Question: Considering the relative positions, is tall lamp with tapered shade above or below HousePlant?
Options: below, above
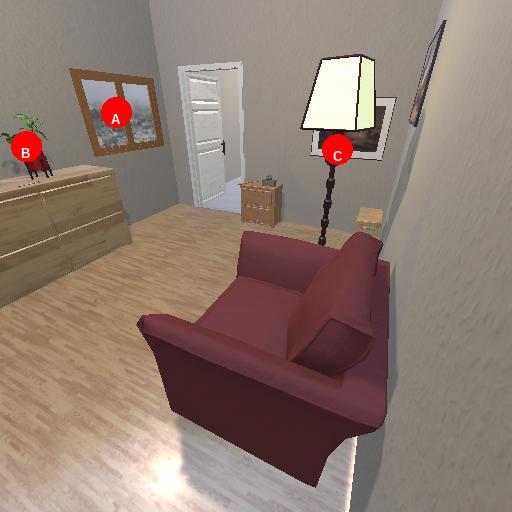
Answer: below